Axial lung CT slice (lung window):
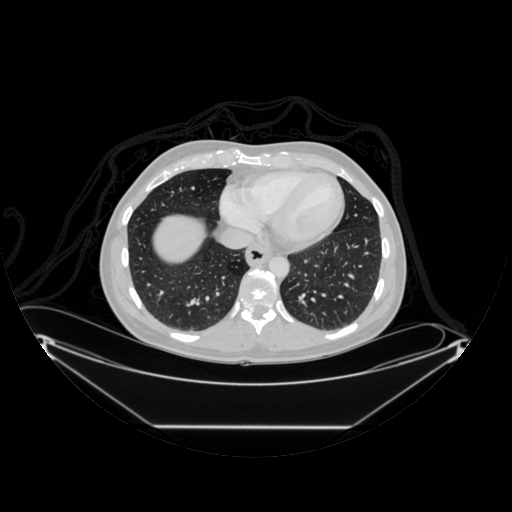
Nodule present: no